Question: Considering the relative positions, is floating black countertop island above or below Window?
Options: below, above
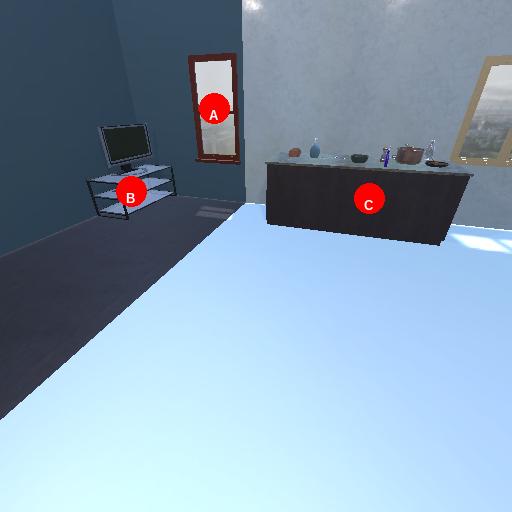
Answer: below